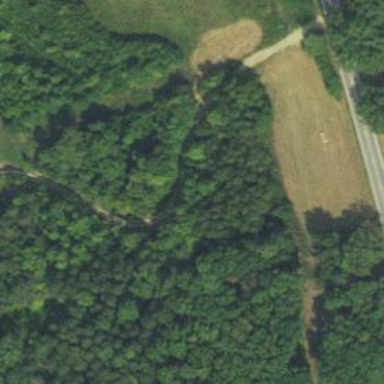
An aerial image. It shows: Culvert tunnel.